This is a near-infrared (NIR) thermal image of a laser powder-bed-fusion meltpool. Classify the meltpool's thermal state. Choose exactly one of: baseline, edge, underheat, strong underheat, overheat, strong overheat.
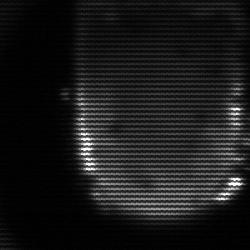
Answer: baseline